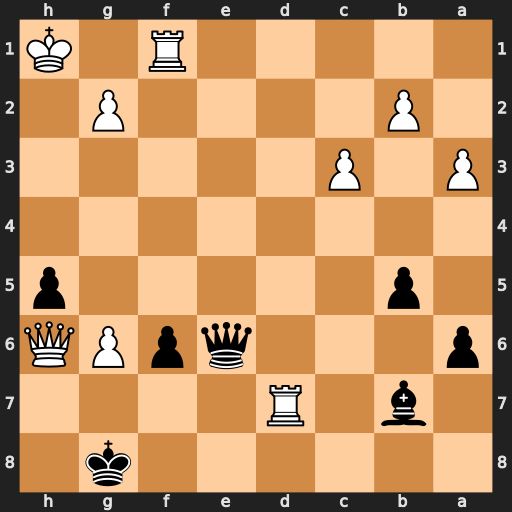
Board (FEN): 6k1/1b1R4/p3qpPQ/1p5p/8/P1P5/1P4P1/5R1K
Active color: b
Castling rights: -
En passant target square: -
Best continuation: Qh3+ Kg1 Qxg2#